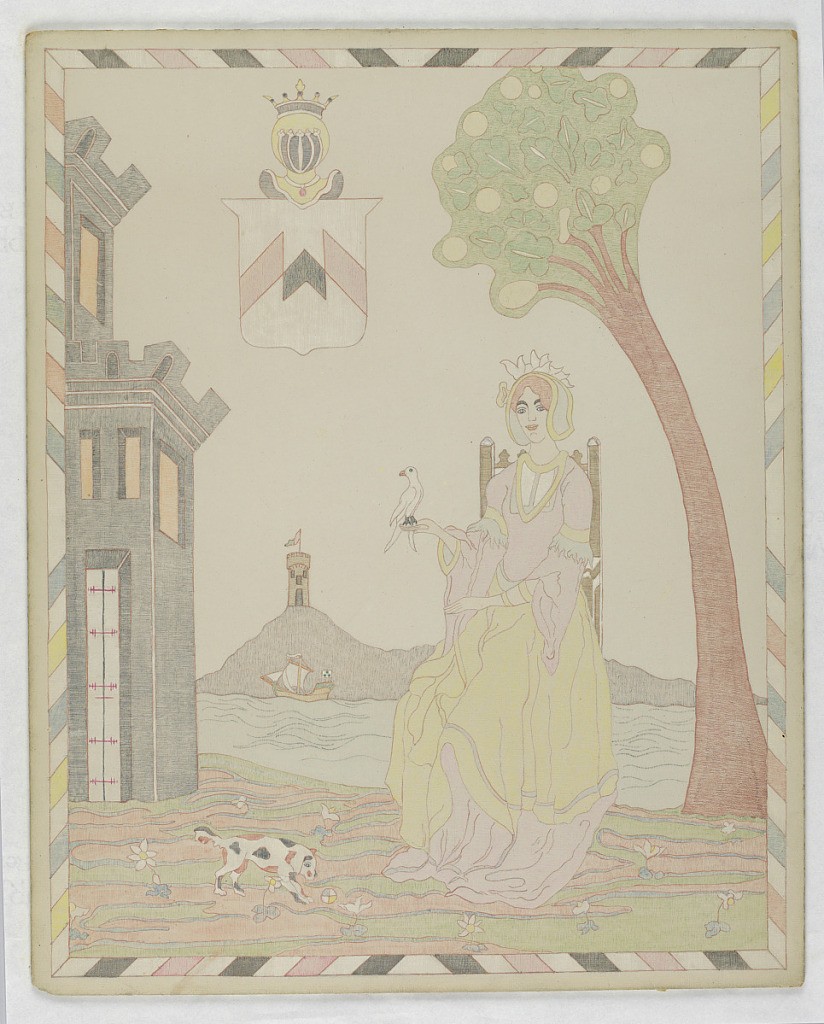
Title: Woman Seated on Chair
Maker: Victor Wilbour
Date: ca. 1920
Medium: Pen and red ink, crayon or colored pencil on board
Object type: Drawing
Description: Woman seated on a chair under a tree, right, with a bird on her hand; left, a dog, and a wall. Beyond, a lake with a boat, then a tower on a mountain. Shield and mask, upper left.